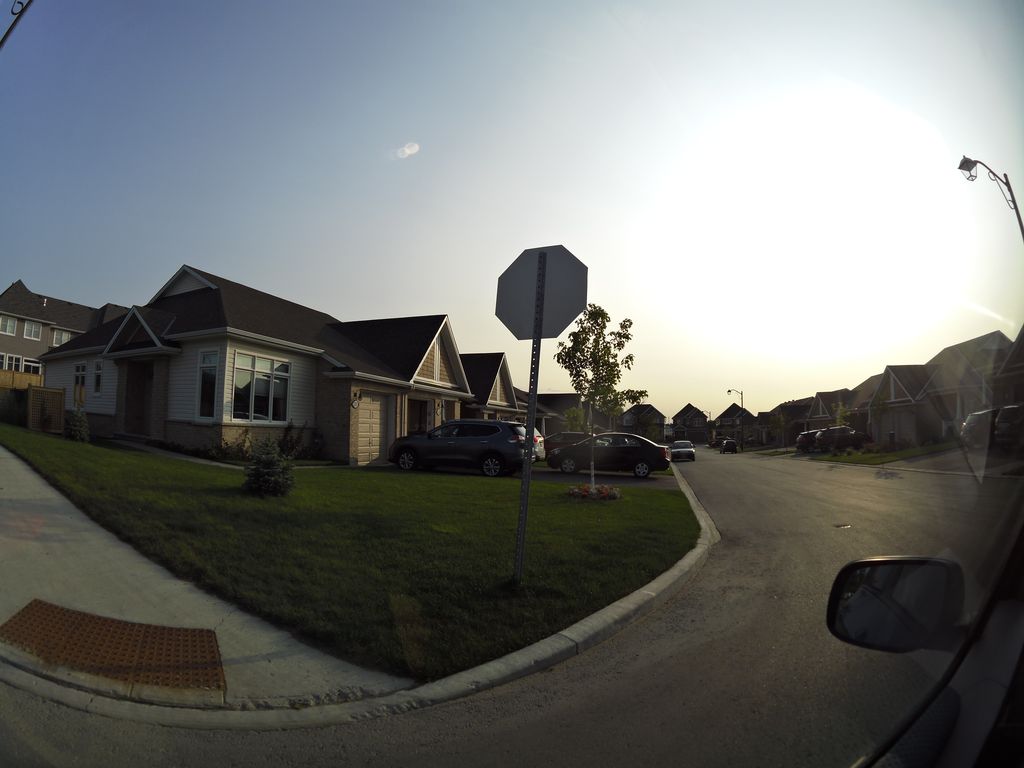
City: ottawa-gatineau